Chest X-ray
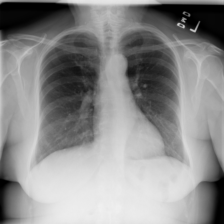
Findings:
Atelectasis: negative
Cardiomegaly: negative
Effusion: negative
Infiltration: negative
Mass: negative
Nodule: negative
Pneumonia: negative
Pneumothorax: negative
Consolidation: negative
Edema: negative
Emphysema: negative
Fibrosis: negative
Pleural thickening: negative
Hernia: negative